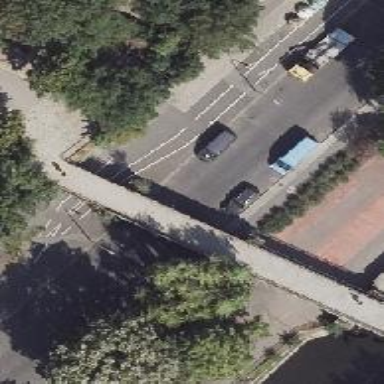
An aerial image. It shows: Cycle track with asphalt surface. There is kerb separating the cycle track from the parking lane on the left side.